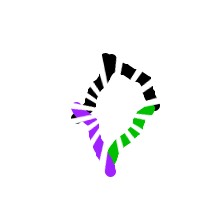
Shape: rhombus